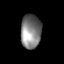
Tissue: prostate
Cell type: Fibroblasts
Senescence score: 0.7181
Nuclear area (px): 681
Mean DAPI intensity: 127.132